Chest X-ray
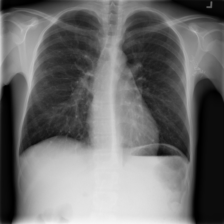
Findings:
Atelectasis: negative
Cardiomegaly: negative
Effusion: negative
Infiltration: negative
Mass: negative
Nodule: negative
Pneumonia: negative
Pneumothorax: negative
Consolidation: negative
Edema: negative
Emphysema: negative
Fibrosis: negative
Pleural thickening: negative
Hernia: negative